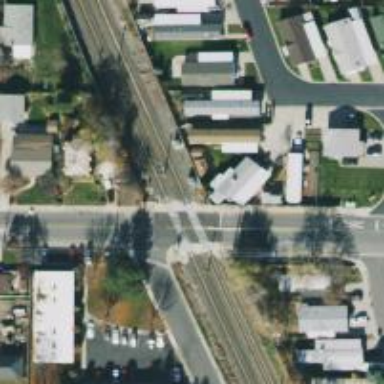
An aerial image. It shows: Railway crossing.